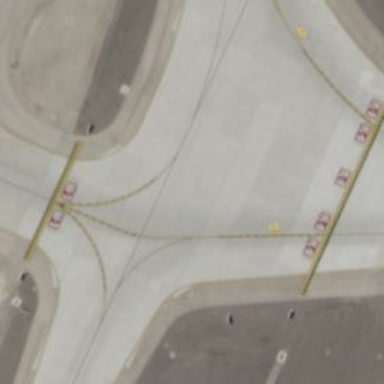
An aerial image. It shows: View of taxiway at the airport.